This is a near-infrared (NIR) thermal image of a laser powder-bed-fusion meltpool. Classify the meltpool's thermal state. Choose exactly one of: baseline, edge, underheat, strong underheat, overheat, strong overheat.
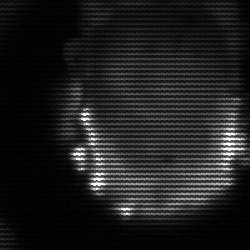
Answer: baseline